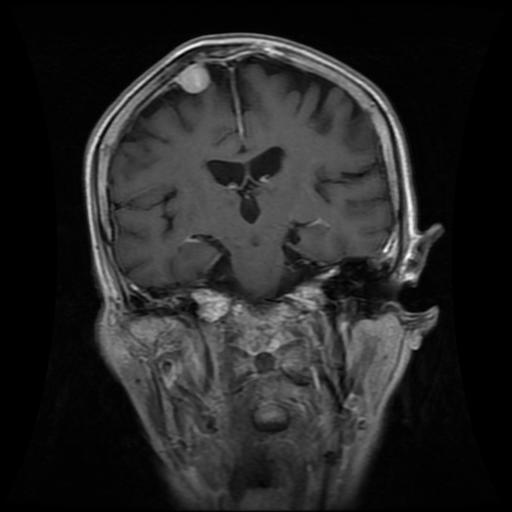
Label: meningioma